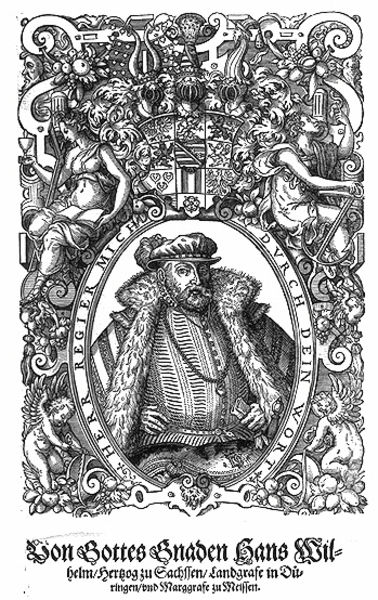
Titel: Bildnis des Herzogs Johann Wilhelm von Sachsen
Künstler: Monogrammist DS (1551)
Institution: (Seriendruck)
Schlagwörter: feder, hand, mann, weiß, frauen, frau, grau, handschuhe, hut, schwarz, blick, muster, ornament, bart, jacke, kappe, mütze, bibel, kragen, mensch, pelz, rahmen, bildnis, herr, hände, portrait, porträt, mantel, adel, pflanzen, kreis, oval, engel, holzschnitt, schrift, kette, grafik, graphik, figuren, dick, inschrift, floral, ornamente, verzierung, bauch, knöpfe, revers, name, fett, becher, buch, druck, seite, schwarzweiß, text, rüstung, wappen, helme, pelzkragen, wohlhabend, wams, herzog, adelig, hans, anker, emblem, putten, wilhelm, von, umschrift, tudor, prunkvoll, sachsen, henry, gottes, rollwerk, devise, herzog zu sachsen, gnaden, markgraf, von gottes gnaden, herzog von sachsen, #hand, hans wilhelm, grtaphik, gotes gnaden, gottes gndaden, hnas, herr regier mich durch dein wort, jhans wilhelm